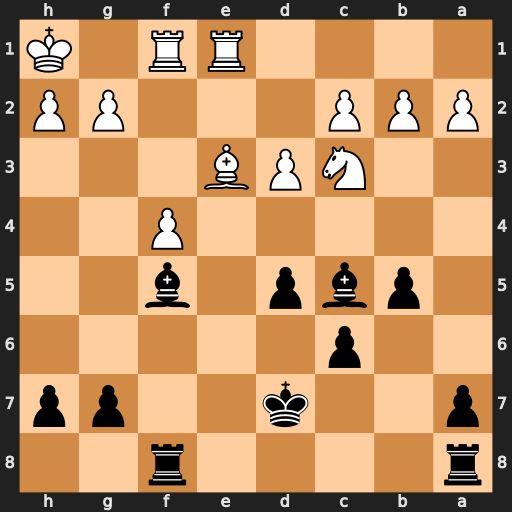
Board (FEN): r4r2/p2k2pp/2p5/1pbp1b2/5P2/2NPB3/PPP3PP/4RR1K
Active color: b
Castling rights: -
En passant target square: -
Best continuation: Bxe3 Rxe3 d4 Rg3 dxc3